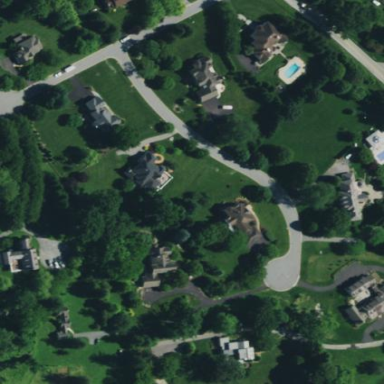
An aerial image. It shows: Residential area within neighborhood.